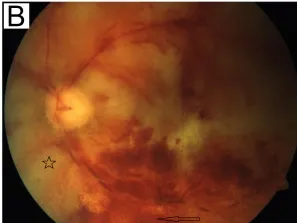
Fundoscopic examination at the beginning and after treatment. The follow-up examination after treatment (B) of the left eye presents an extensive posterior retinal necrosis (pentangle) and pigmentary changes of affected areas (arrow).
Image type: ophthalmic_imaging (fundus_photograph)